Question: In my App Delegate, I load the "MainView" of the 'MainViewController' as follows:
'''
- (void)applicationDidFinishLaunching:(NSNotification *)aNotification {
MainViewController *mainvc = [[MainViewController alloc] initWithNibName:@"MainView" bundle:nil];
[self.window setContentView:mainvc.view];
}
'''
Within the "MainView", I have a button connected to the following 'IBAction' method:
'''
- (IBAction)switchToOneView:(id)sender {
OneViewController *onevc = [[OneViewController alloc] initWithNibName:@"OneView" bundle:nil];
[self.view.window setContentView:onevc.view];
}
'''
I want to use this button to change the content view of the main window. Unfortunately this does not work and I receive the following error:
'''
[NSLock switchToOneView:]: unrecognized selector sent to instance 0x6000000c5b00
'''
Any suggestions on how to switch the content view of a 'NSWindow' with the view of a 'NSViewController'?
Here's a diagram of what I'm trying to accomplish:

A button in the "MainView" will change the content view to "OneView" or "TwoView". Once that view is loaded, I would like to click a button in that view to remove it and return back to the "MainView".
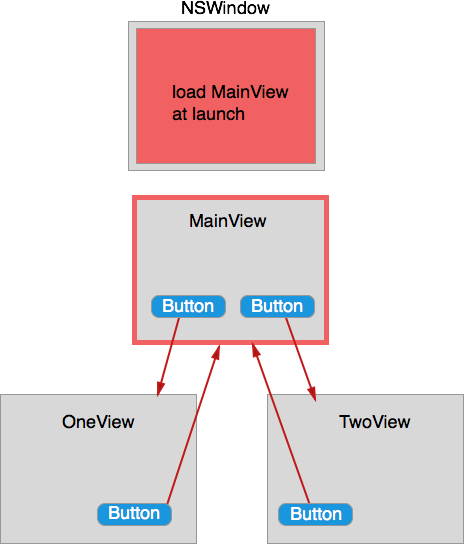
Answer: The error you're getting indicates, in most cases, a memory management bug. It means that the message 'switchToOneView:' was sent to an object of class 'NSLock'. Unsurprisingly, 'NSLock' doesn't recognize that message.
So, to what target is the button which sends 'switchToOneView:' connected? Whatever that is, it has been deallocated. Another object, an instance of 'NSLock' has, by chance, been allocated at the address that used to hold the target.
I suspect the button was targeting the 'MainViewController'. Since you don't continue to hold a strong reference to that controller after '-applicationDidFinishLaunching:', ARC has fully released it, resulting in it being deallocated.
Running your app under the Zombies instrument would tell you for sure.